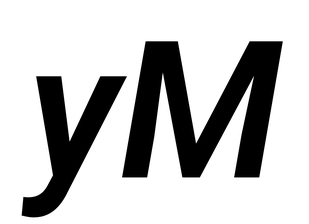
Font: Roboto-Italic_SemiBold_Italic